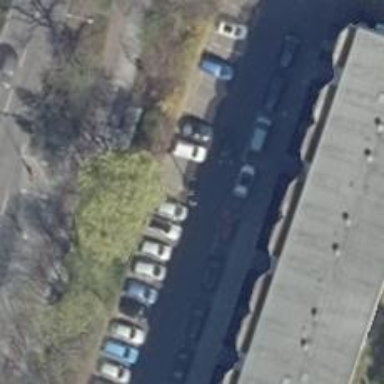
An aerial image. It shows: There is parking obstacle present in the area.